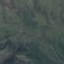
Land use / land cover: HerbaceousVegetation